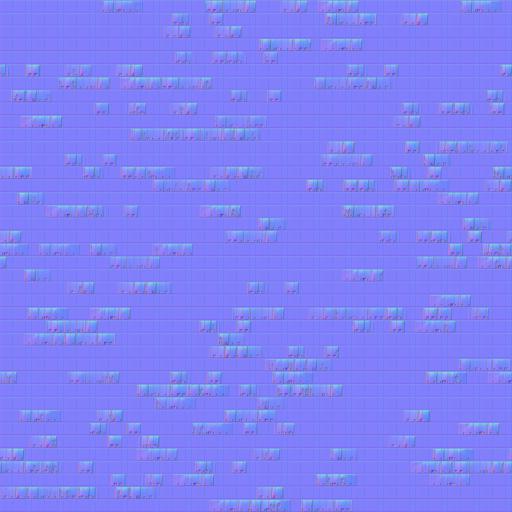
building facade glass night window